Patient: sex M, age 42
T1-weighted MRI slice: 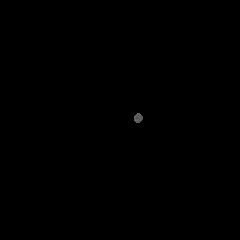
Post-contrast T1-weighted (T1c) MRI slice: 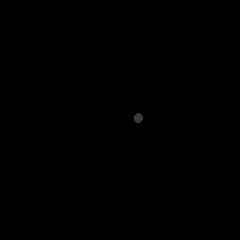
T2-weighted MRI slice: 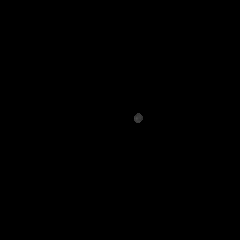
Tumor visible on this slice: no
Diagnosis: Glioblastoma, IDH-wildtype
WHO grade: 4